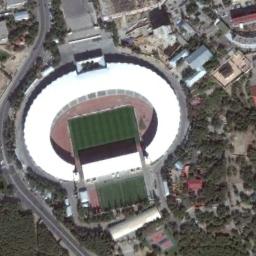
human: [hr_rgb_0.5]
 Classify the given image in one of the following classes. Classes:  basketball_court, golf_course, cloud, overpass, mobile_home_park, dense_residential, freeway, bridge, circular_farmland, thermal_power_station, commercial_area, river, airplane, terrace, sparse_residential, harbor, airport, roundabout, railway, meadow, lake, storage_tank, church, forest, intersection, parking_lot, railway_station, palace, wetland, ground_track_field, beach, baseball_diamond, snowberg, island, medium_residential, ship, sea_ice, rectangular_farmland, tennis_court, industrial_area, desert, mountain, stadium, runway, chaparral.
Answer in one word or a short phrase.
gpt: stadium